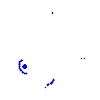
Particle: pion